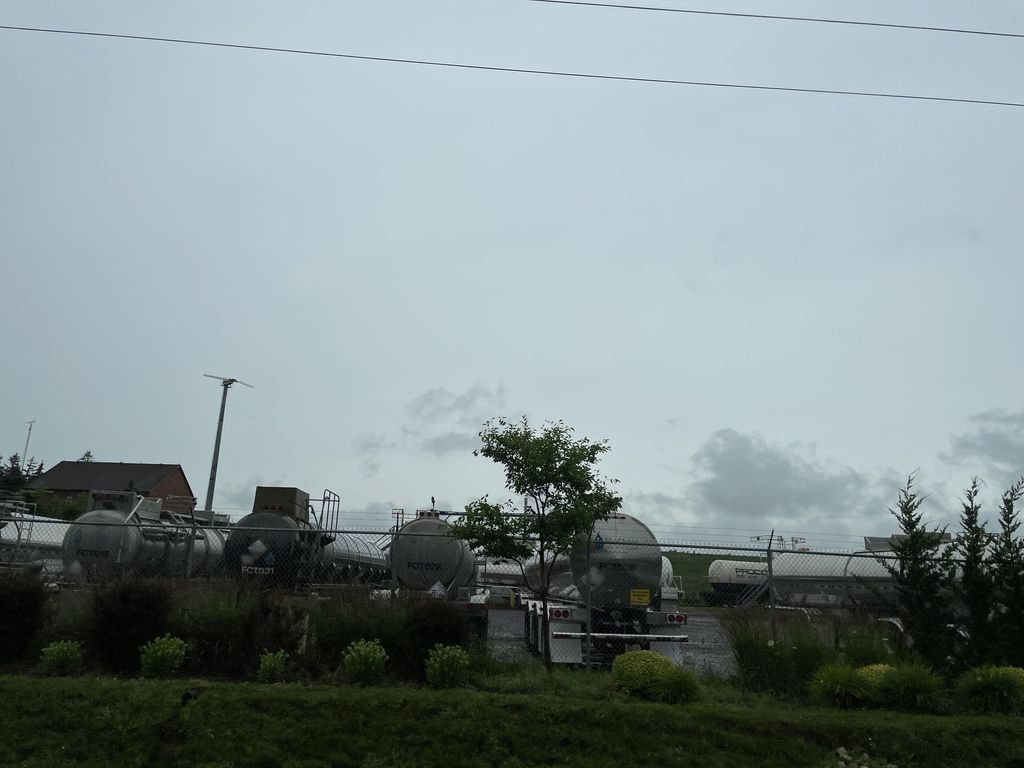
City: kitchener-waterloo